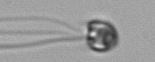
Label: flagellate_morphotype1